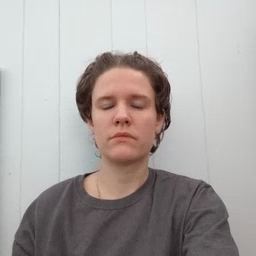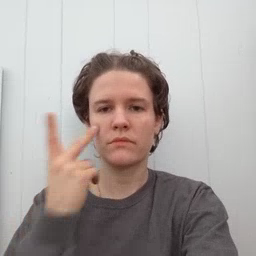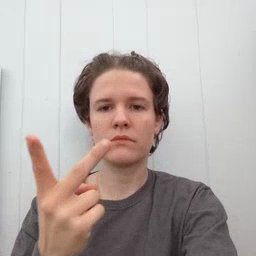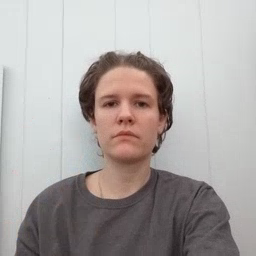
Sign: see